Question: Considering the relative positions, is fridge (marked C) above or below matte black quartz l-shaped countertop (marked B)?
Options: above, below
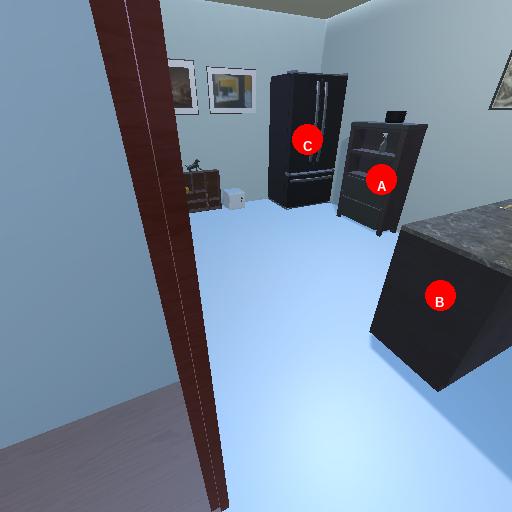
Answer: above